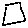
Label: square